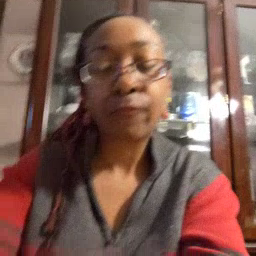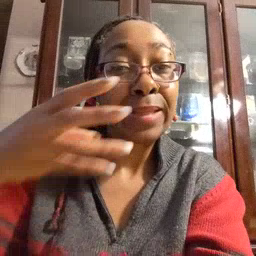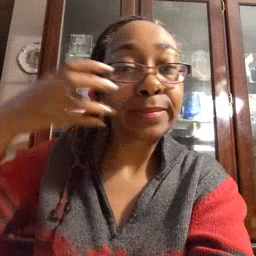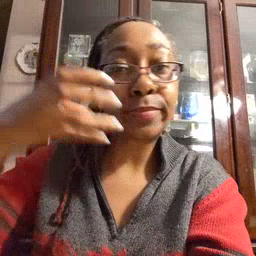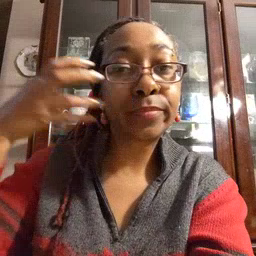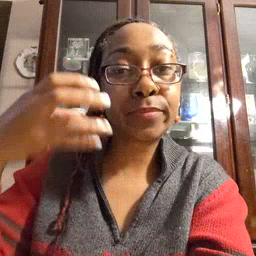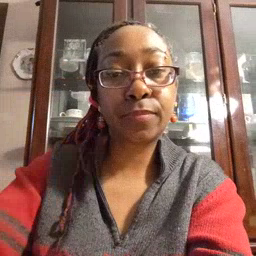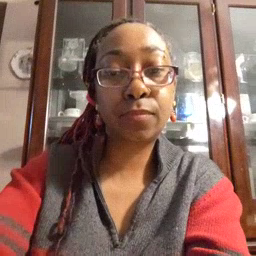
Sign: tiger